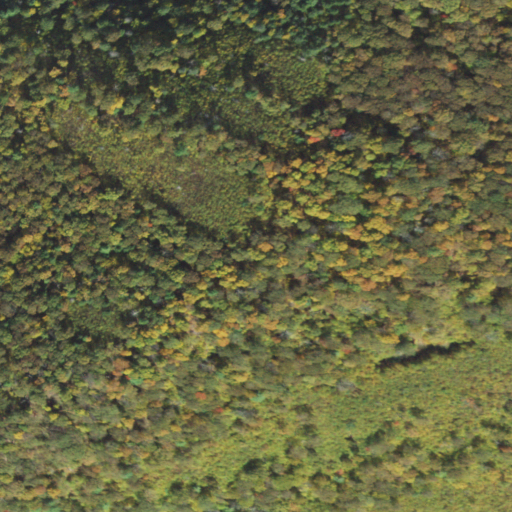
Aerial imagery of mountain in Pennsylvania named Houselander Mountain containing deciduous forest, mixed forest, and evergreen forest